Question: In company that I work for, I was given the opportunity to write an application, which would replace the old Excel workbook, which is used to plan the production queue. Because VBA was simple and Excel was easy to use, for few years this workbook was used by several people to plan/add changes/notes about current production status. Whole workbook has few feature's (additional information about products are stored in different sheets, etc), but is lacking many more.
I sketched how it looks like (I recreated it from memory, simplified the layout, so it can be readable):

This is only a sketch, but the original one is as ugly, impractical and limited as this one.
I was hoping to create simple forms based application, which could be used by at least a few people simultaneously (each one having his own copy, though all copies would use single MS Access database for storing information).
What do I need to know about if I plan to accomplish this? What are the guidelines for creating multiuser applications?
I would also want to know if is there any way to recreate a similar layout using one of free/included .NET controls? Labels and alike are not the problem, but people need to move those colorful bars easily as well as add new ones in as easy as possible. I know that canvas-like controls exist in other languages and I was thinking about using one here. Is this a good choice or is there another, better one?
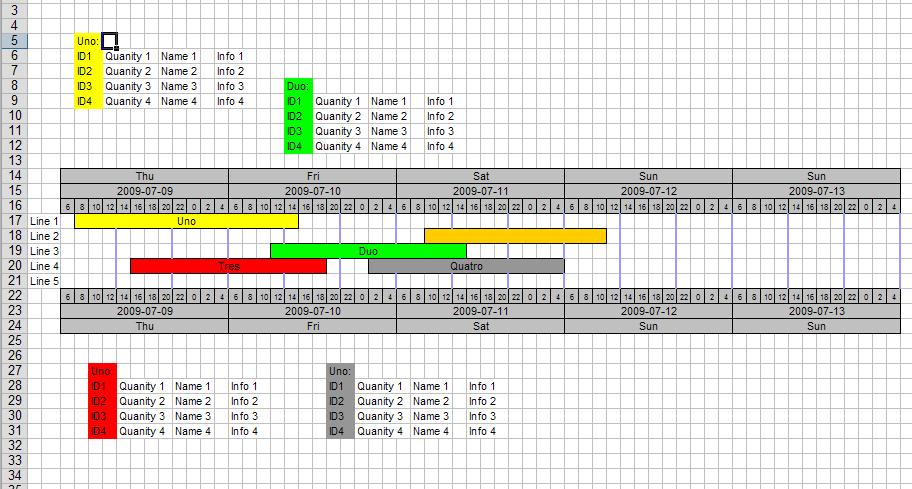
Answer: 1. I wouldn't use C++ to do this, there is no real need. I would suggest VB.NET or C#... unless of course you're already highly familiar with C++ and not the other languages.
2. There is no free control that comes with the .NET framework to do what you described. The third party controls suggested by others here are great. There is also another at http://www.janusys.com
3. Multi-User networked database systems should not be implemented using Microsoft Access as it doesn't quite function well in that specific environment. You could use something like WCF to interface to an access MDB file and have all apps speak to the WCF component, but that's totally unnecessary IMO. I would recommend using Microsoft SQL Server 2008 Express. Very powerful and free for a certain amount of users. If you want to go open source, I would recommend using Postgres instead of MySql. This is just my recommendation as I believe it's a better system up to date with Relational Database standards.
4. Try to use some other third party tools such as subsonic to interface with your database. Very helpful and fairly simple to use. www.subsonicproject.com.